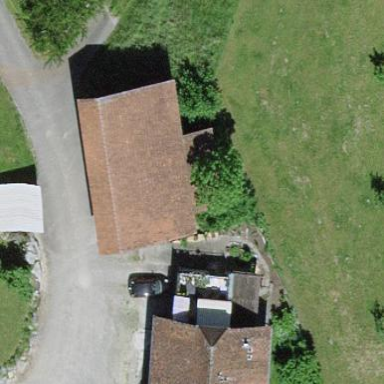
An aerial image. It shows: Rural barn.